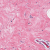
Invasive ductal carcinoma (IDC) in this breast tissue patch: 0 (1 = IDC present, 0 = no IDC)